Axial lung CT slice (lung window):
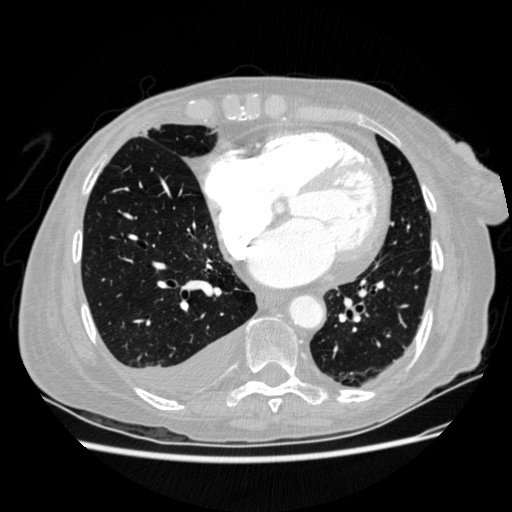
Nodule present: no